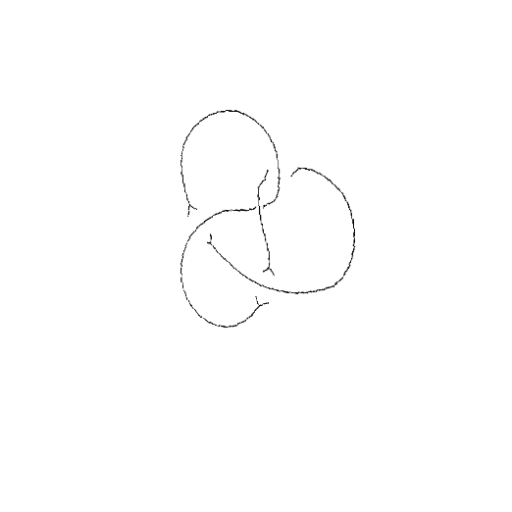
Crossing number: 4